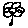
Label: flower